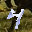
Label: 4